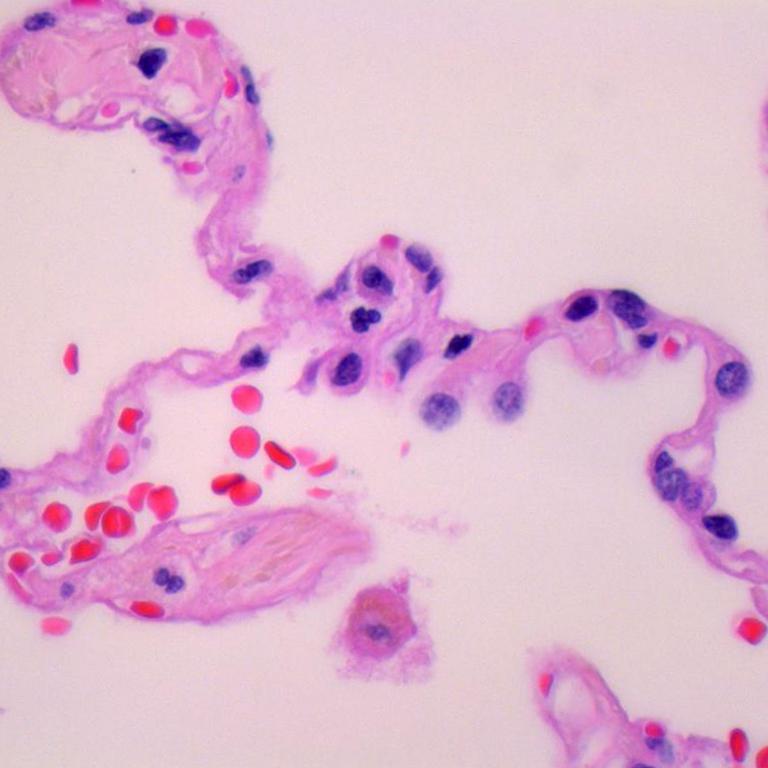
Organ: lung
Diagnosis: benign